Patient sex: F
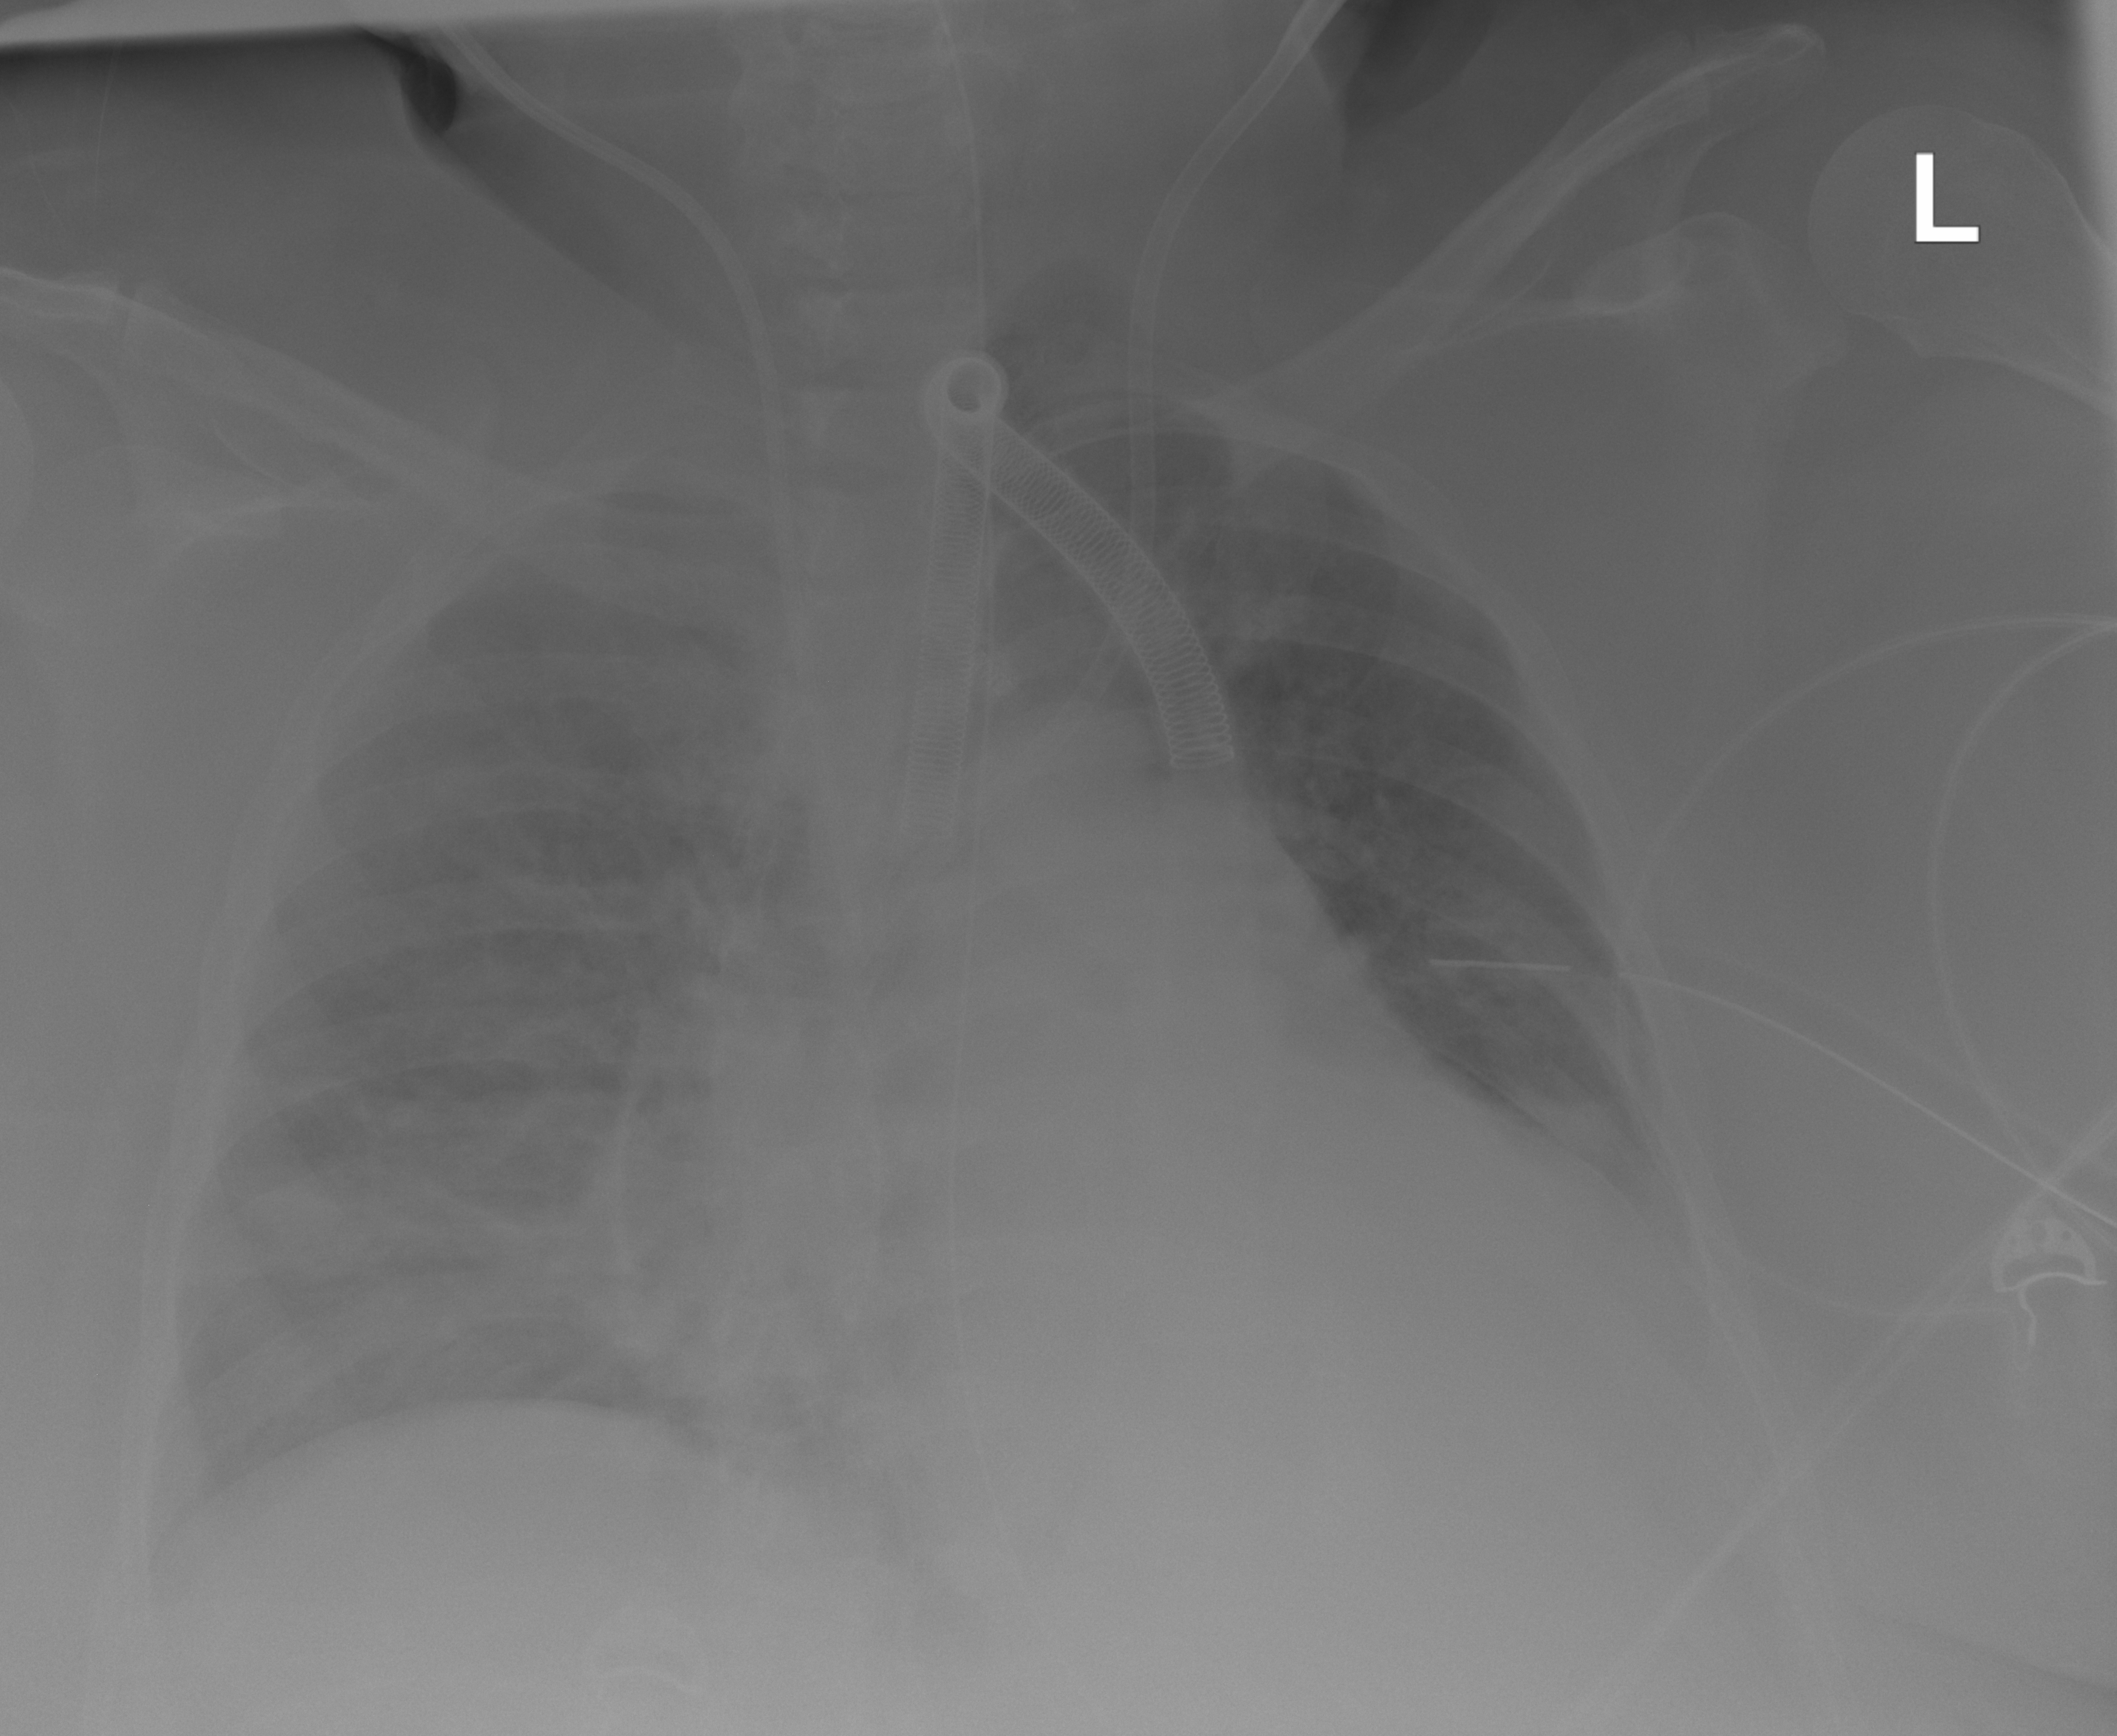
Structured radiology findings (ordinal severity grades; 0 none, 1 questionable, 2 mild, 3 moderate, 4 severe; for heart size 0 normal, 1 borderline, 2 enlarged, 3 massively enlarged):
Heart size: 2
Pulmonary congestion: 2
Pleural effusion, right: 0
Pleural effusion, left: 2
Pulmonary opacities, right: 2
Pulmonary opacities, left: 2
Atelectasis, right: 0
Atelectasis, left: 2